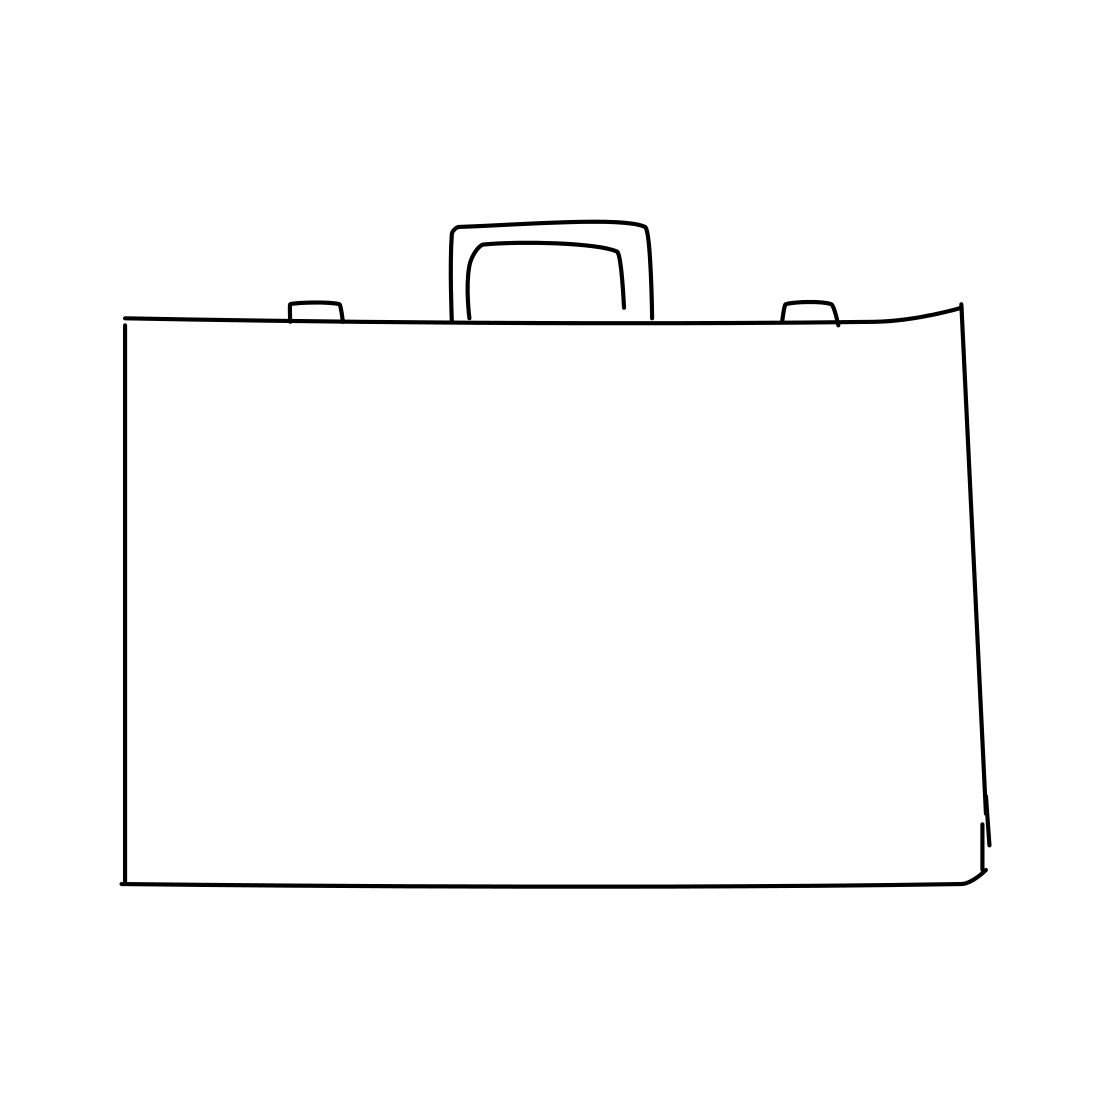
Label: suitcase